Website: crate-barrel
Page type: account-selection
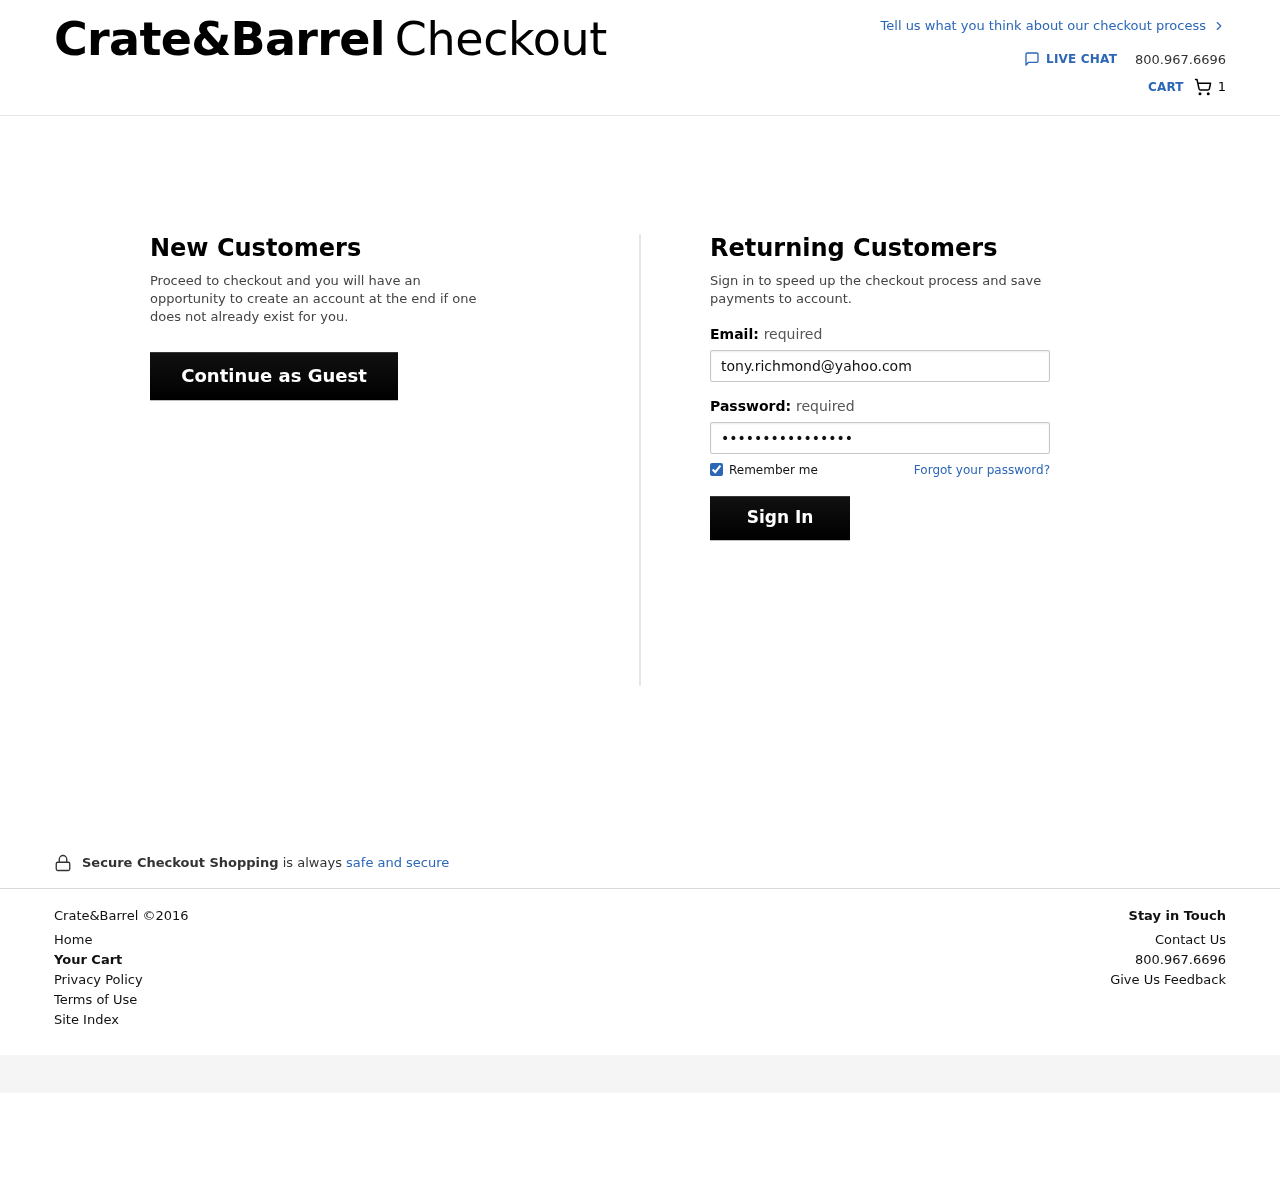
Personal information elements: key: PII_EMAIL
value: tony.richmond@yahoo.com
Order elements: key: ORDER_NUM_ITEMS
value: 1